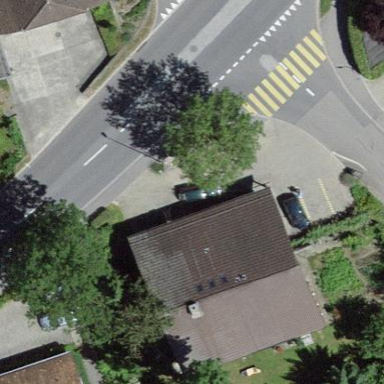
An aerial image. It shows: Residential building.